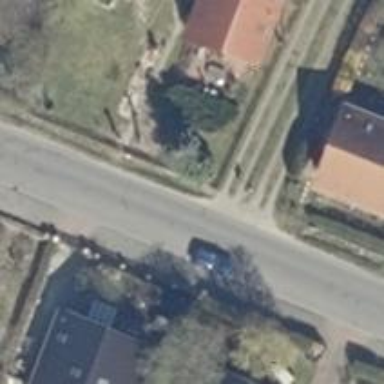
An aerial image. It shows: Asphalt road in residential area.